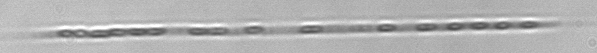
Label: Rhizosolenia